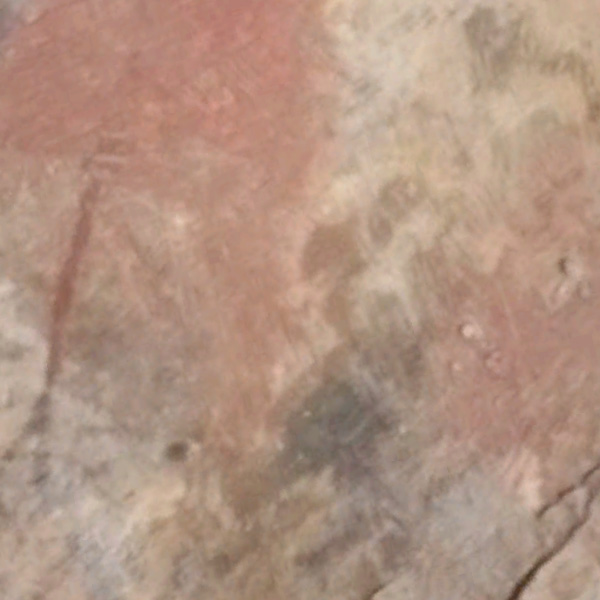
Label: BareLand